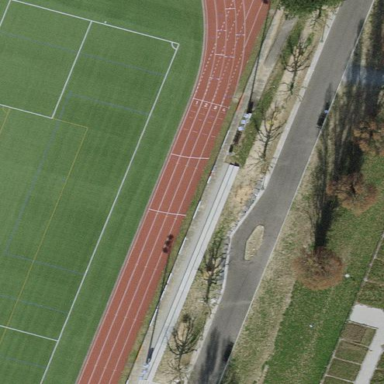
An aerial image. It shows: Bleachers on leisure land.